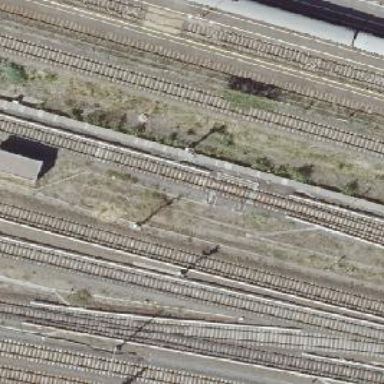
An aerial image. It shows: Railway signal.